Question: What is the reading of this measurement?
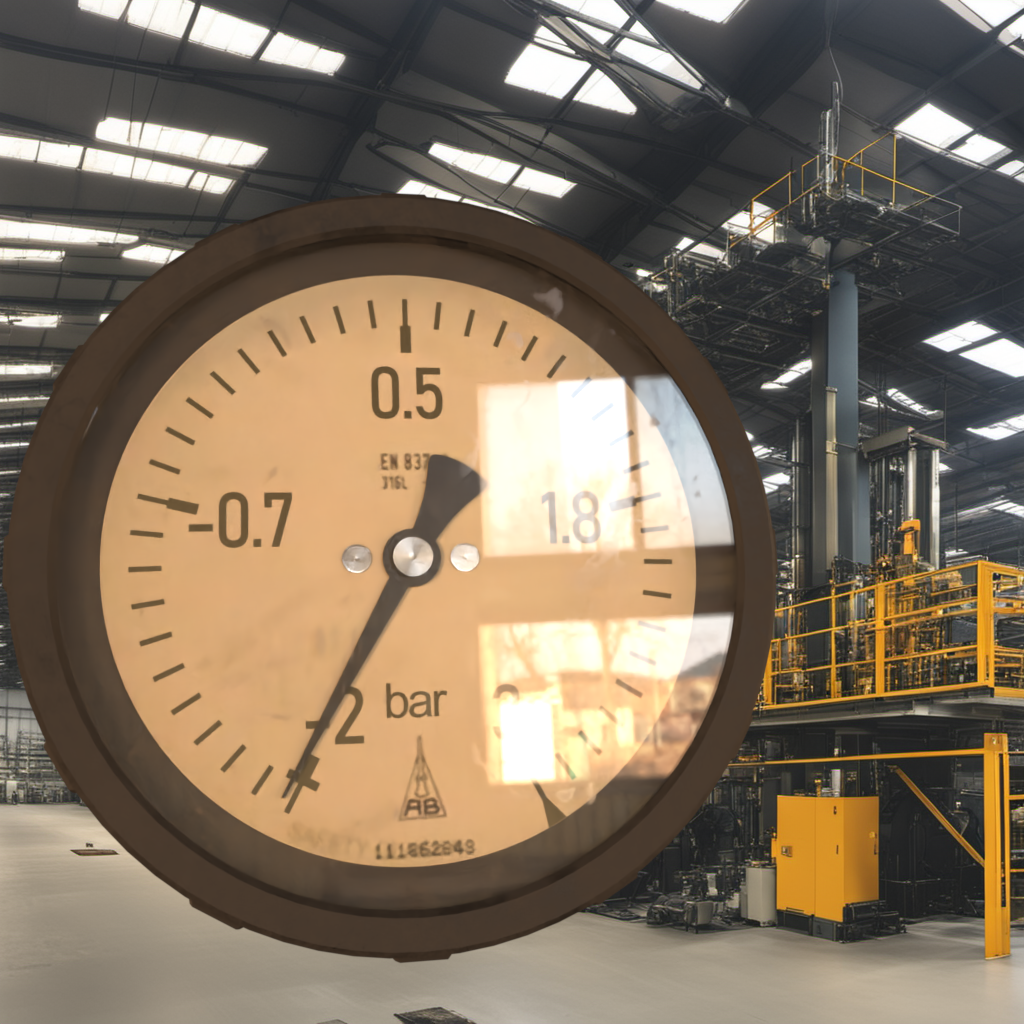
Answer: The result is -2.04
Question: What is the reading range of this measurement?
Answer: The range is from -2 to 3
Question: What is the minimum and maximum value range of this measurement?
Answer: The minimum value is -2 and the maximum value is 3